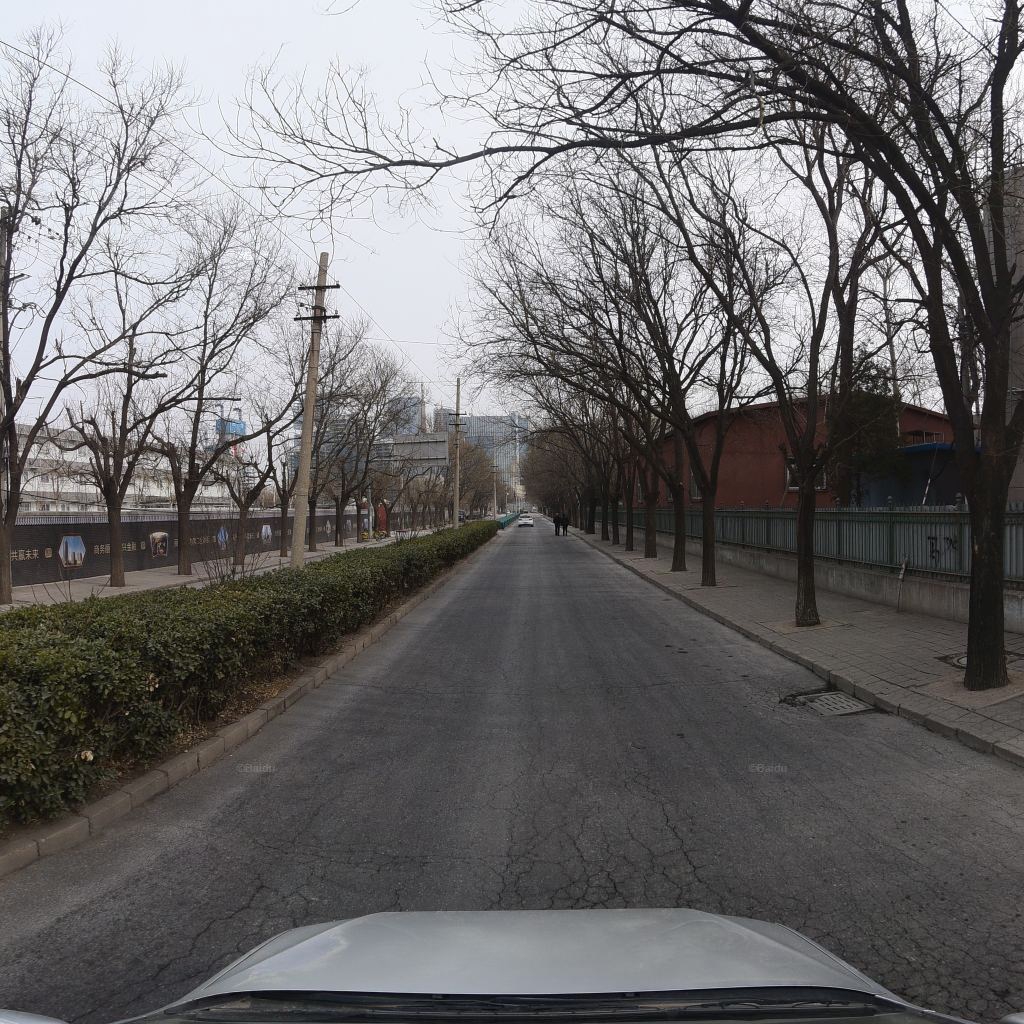
Region: Fengtai
Road damage annotations: alligator crack